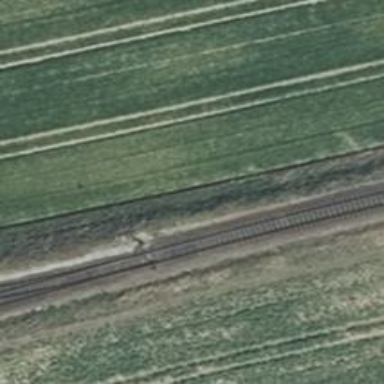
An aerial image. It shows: Railway switch.